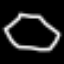
Label: octagon